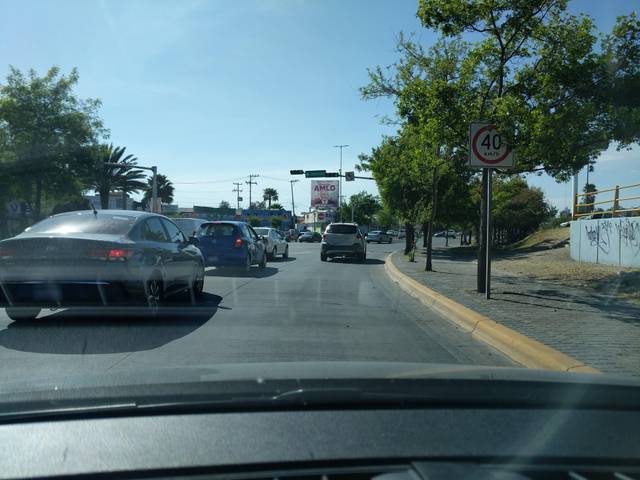
Region: Mexico
Coordinates: 24.003, -104.653